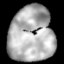
Tissue: lung
Cell type: Others
Senescence score: 0.2434
Nuclear area (px): 2453
Mean DAPI intensity: 176.108